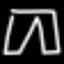
Label: pants